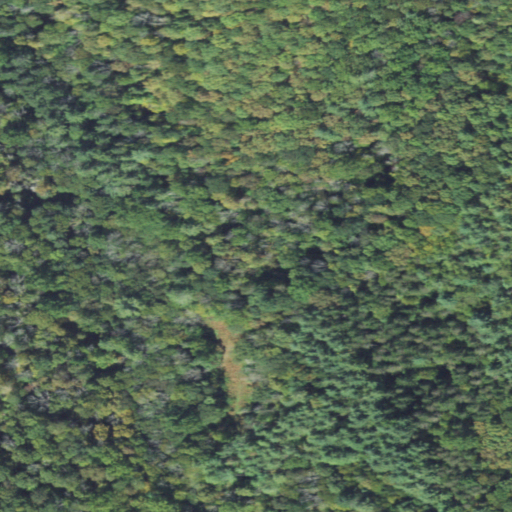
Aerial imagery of valley in Pennsylvania named Stone Hollow containing mixed forest, deciduous forest, evergreen forest, and open development